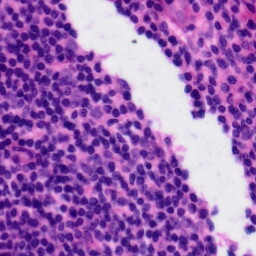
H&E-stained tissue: Tonsil